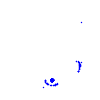
Particle: pion